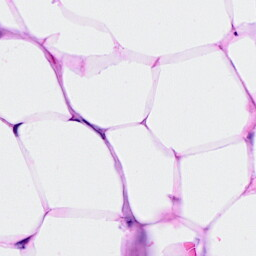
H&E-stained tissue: Breast